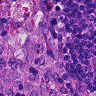
Metastatic tissue present: no